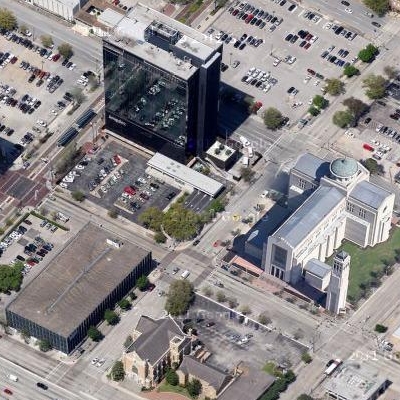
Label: Industry